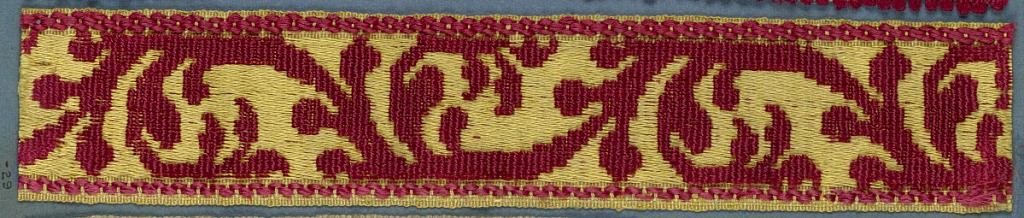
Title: Trimming
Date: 19th century
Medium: silk Technique: uncut supplementary warp pile on satin ground (velvet)
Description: Trimming fragment in a design of an angular stem with leaves in uncut red velvet on a yellow satin ground.